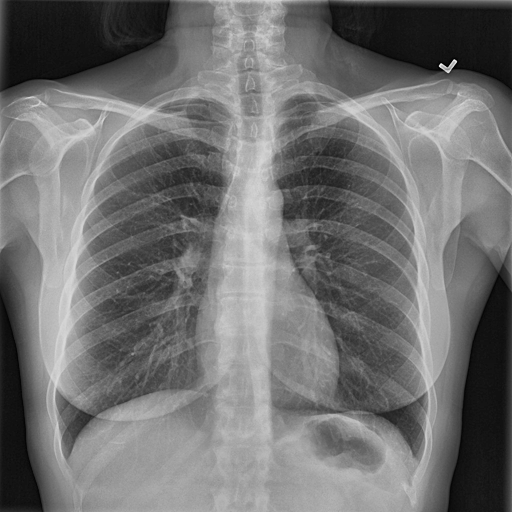
Finding: NORMAL